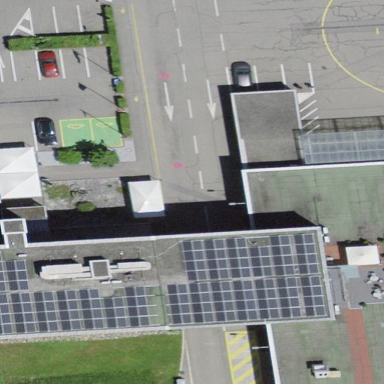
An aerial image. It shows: Office building belonging to the government. Specifically used for transportation purposes.